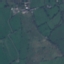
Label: Pasture